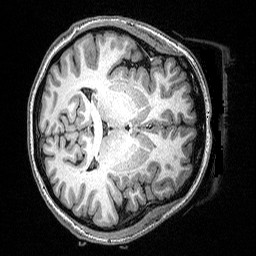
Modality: T1w
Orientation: axial
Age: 21
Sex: female
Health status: healthy
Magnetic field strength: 3 T
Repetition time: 2.53 s
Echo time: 0.00331 s